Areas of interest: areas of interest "China Post Xinshun Processing Center"
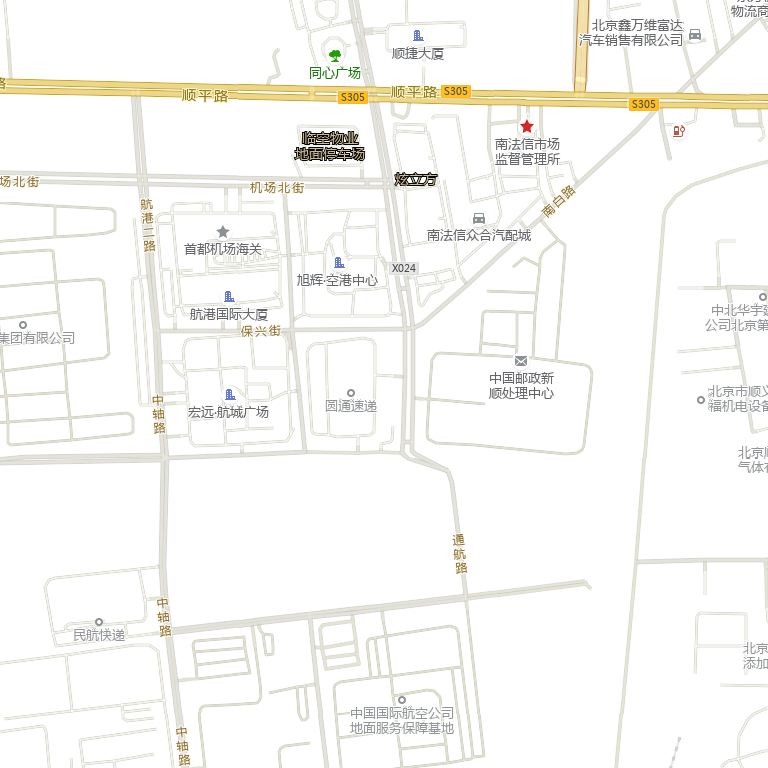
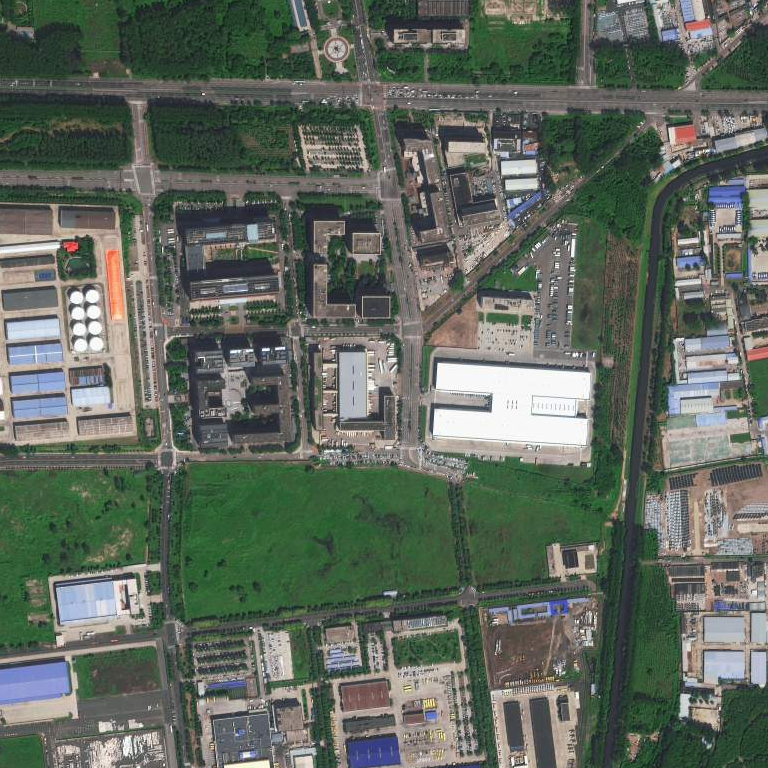